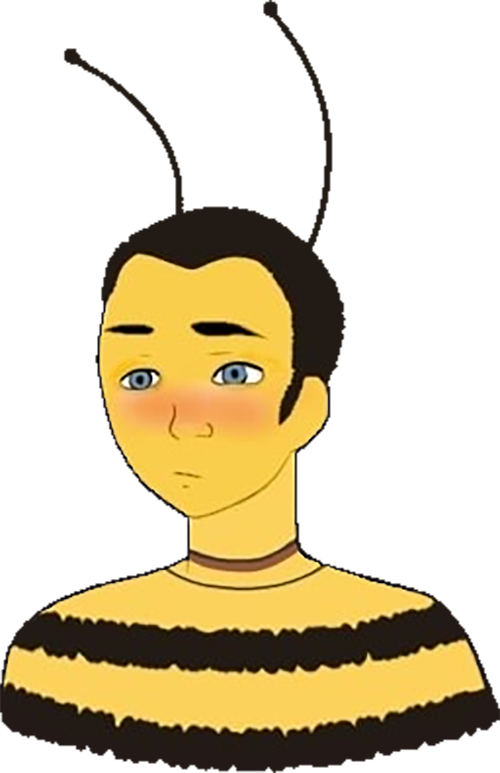
Label: 5_Animal